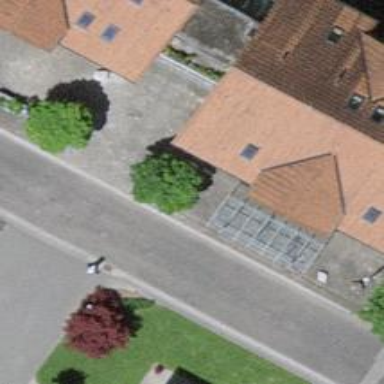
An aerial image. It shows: Bicycle parking facility.